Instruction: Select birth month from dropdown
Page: traveler
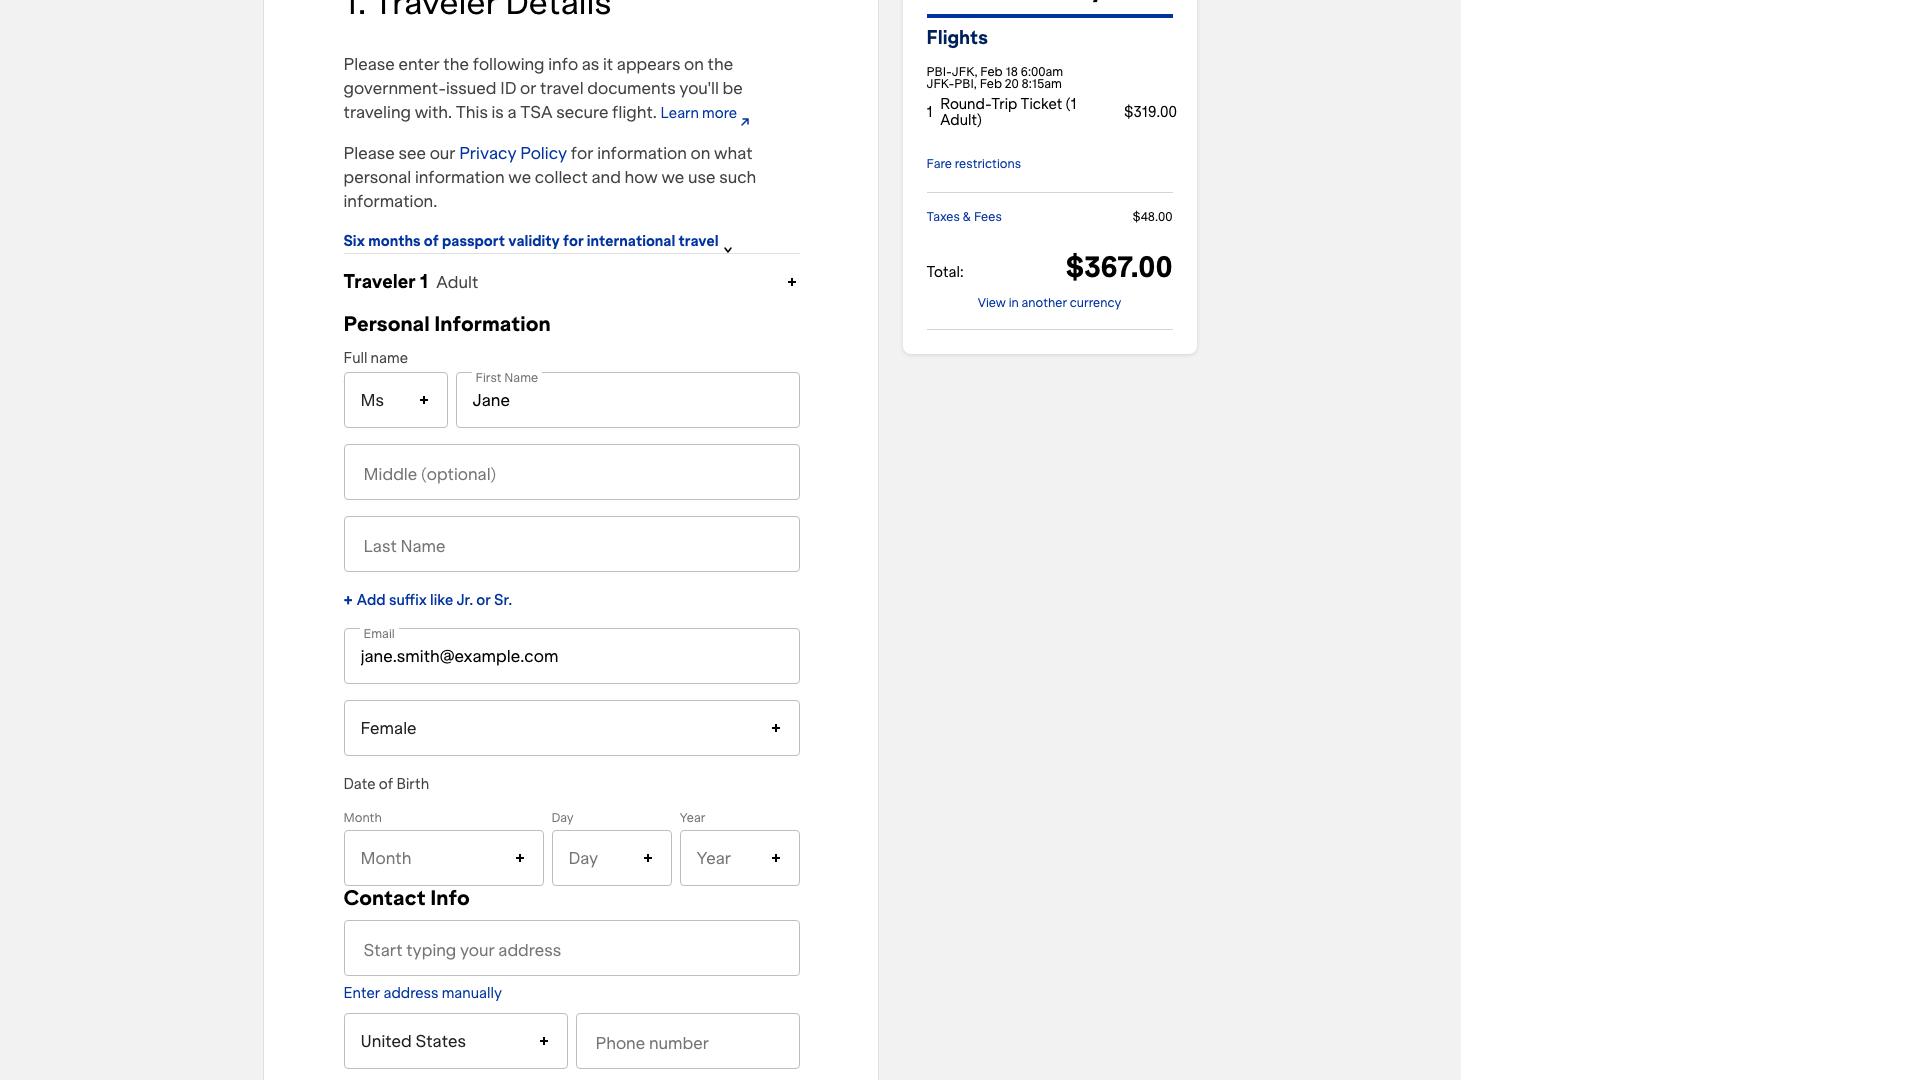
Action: click